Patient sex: M
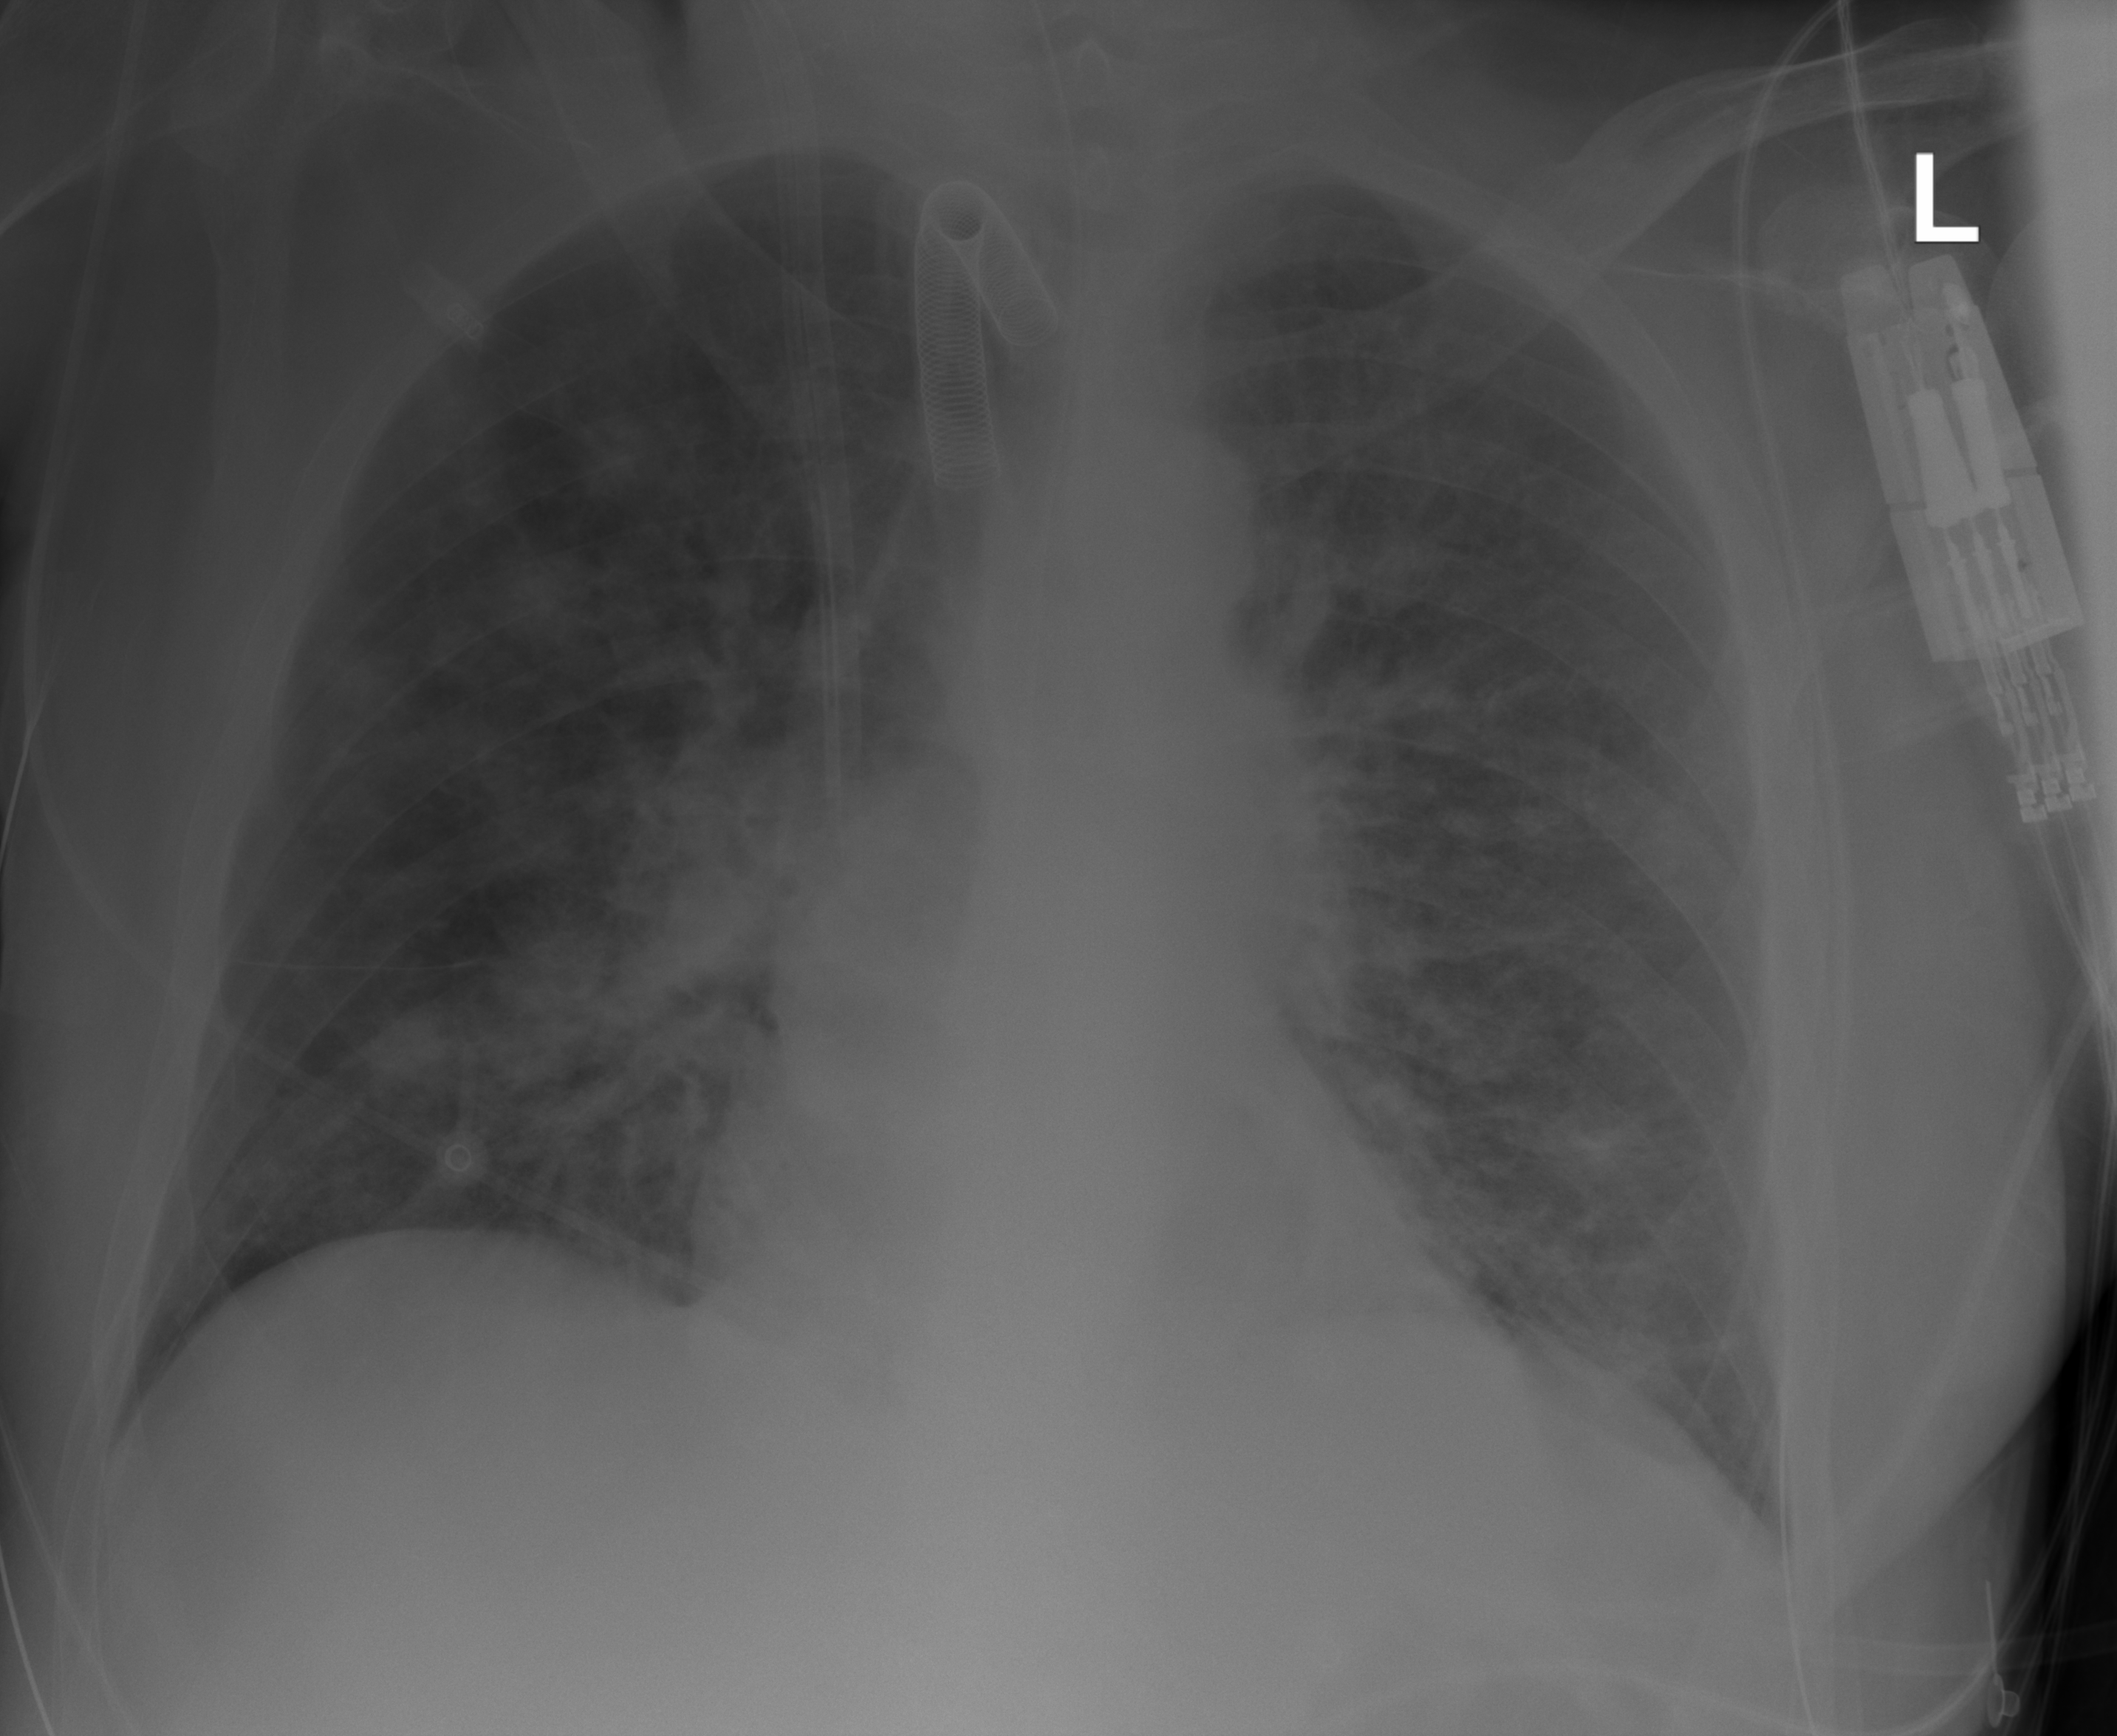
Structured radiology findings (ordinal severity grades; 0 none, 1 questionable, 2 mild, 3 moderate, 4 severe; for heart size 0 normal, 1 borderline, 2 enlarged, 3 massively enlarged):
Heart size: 1
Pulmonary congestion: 0
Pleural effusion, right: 0
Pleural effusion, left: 0
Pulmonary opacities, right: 3
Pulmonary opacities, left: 2
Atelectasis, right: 2
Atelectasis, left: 0